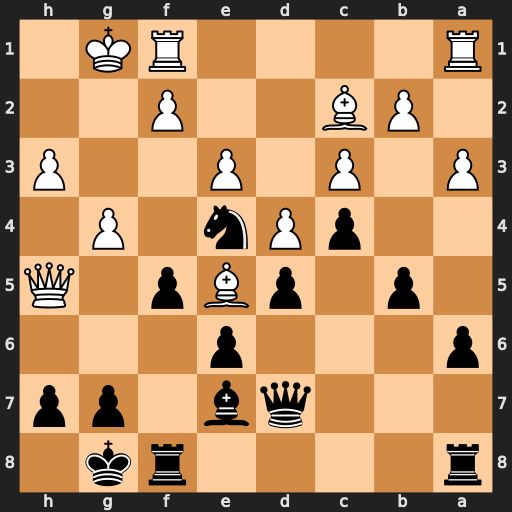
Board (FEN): r4rk1/3qb1pp/p3p3/1p1pBp1Q/2pPn1P1/P1P1P2P/1PB2P2/R4RK1
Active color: b
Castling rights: -
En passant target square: -
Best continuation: g6 Qh6 Bg5 Qg7+ Qxg7 Bxg7 Kxg7